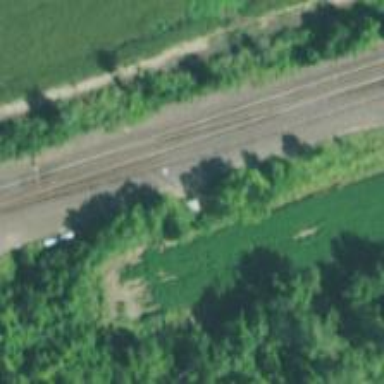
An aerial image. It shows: Railway crossover.